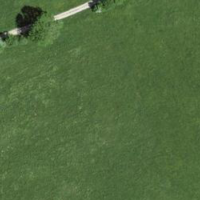
EUNIS habitat code: 52
Species observed at this site:
Lathyrus vernus